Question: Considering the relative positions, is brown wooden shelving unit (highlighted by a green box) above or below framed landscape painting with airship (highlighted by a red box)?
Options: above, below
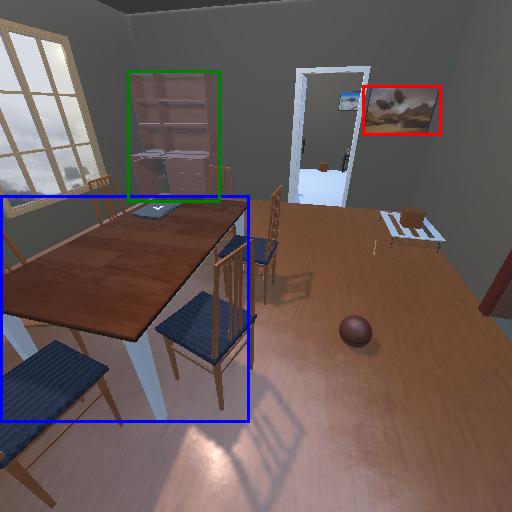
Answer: above